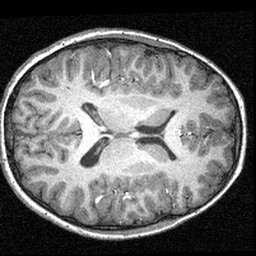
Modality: T1w
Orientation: axial
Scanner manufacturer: siemens
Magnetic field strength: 3 T
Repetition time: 1.57 s
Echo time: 0.00304 s